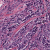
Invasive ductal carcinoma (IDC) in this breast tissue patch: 1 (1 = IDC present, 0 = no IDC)